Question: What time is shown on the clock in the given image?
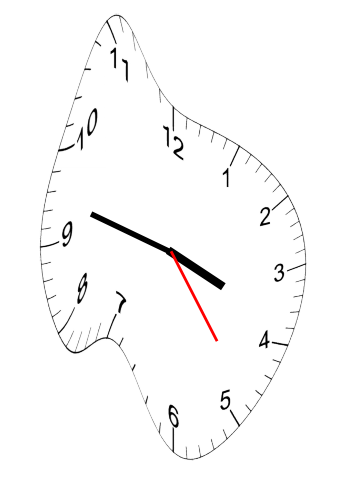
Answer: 03:47:24